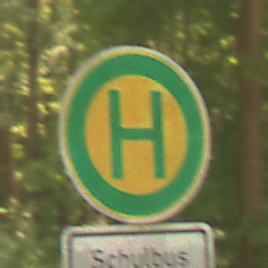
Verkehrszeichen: Haltestelle
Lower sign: ZeitangabenMitBeschraenkungAufWochentage5
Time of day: Midday
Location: Outdoor (Nature)
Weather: PartlyCloudy
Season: NotSpecified
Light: Natural